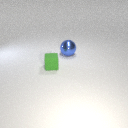
small green rubber cube to the left of large blue metal sphere